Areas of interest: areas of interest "Financial and Insurance Institution"
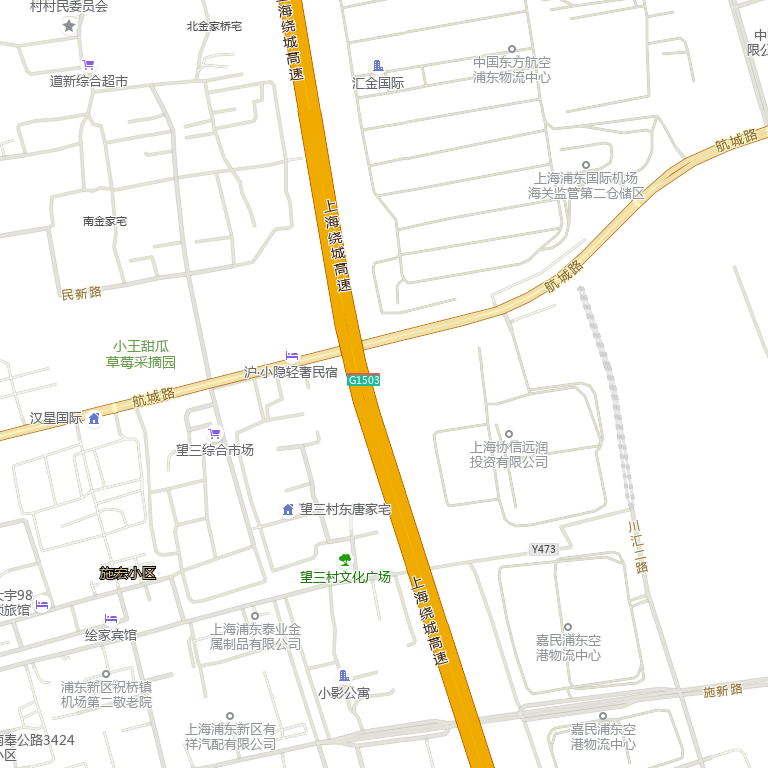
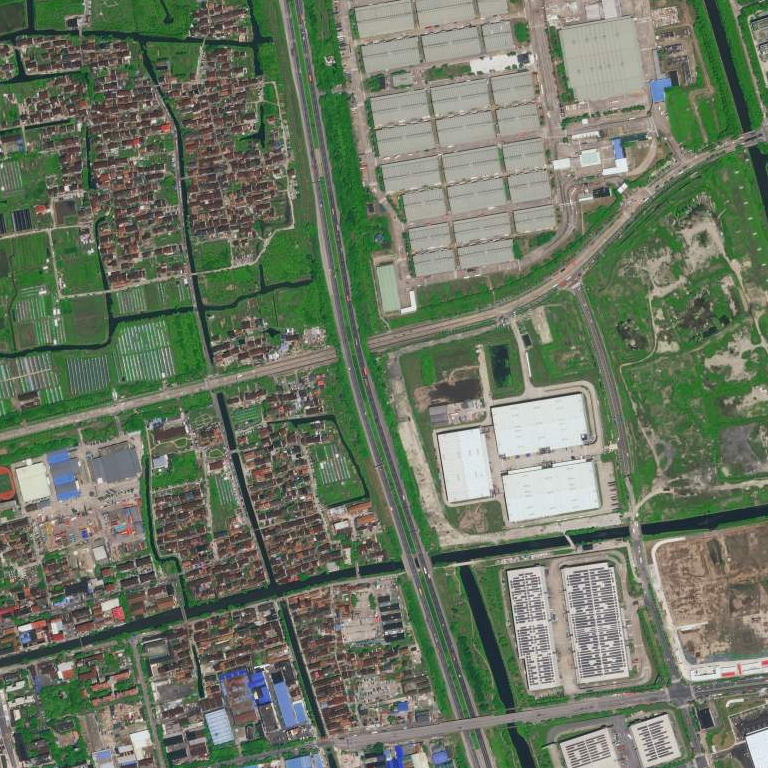